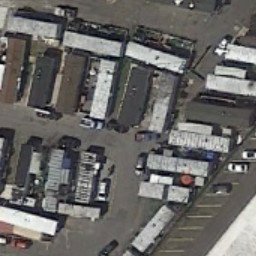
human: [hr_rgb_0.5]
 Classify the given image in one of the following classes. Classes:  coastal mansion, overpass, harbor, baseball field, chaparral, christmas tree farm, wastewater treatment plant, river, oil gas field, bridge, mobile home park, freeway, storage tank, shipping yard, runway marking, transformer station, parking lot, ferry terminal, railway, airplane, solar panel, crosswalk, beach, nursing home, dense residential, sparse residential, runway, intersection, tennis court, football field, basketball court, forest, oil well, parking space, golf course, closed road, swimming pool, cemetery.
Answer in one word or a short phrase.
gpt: mobile home park